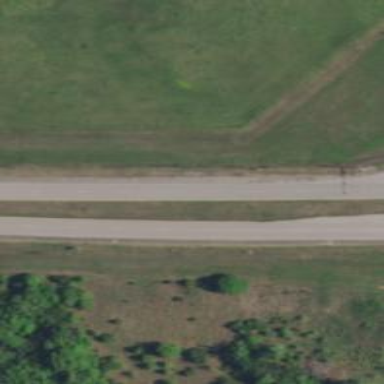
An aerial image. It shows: Secondary road.